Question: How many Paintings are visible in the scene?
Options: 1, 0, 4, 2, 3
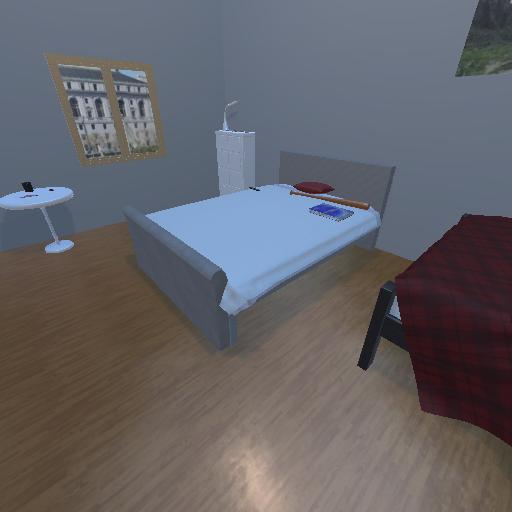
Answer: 1